Interaction volume radius: 10 \u00c5
Interaction volume height: 15 \u00c5
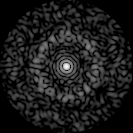
Disorder parameter: 0.827